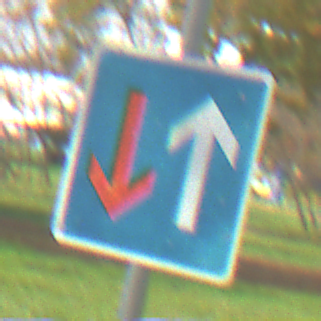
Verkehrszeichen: VorrangVorGegenverkehr
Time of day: MorningAfternoon
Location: Outdoor (Suburban)
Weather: PartlyCloudy
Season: NotSpecified
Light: Natural